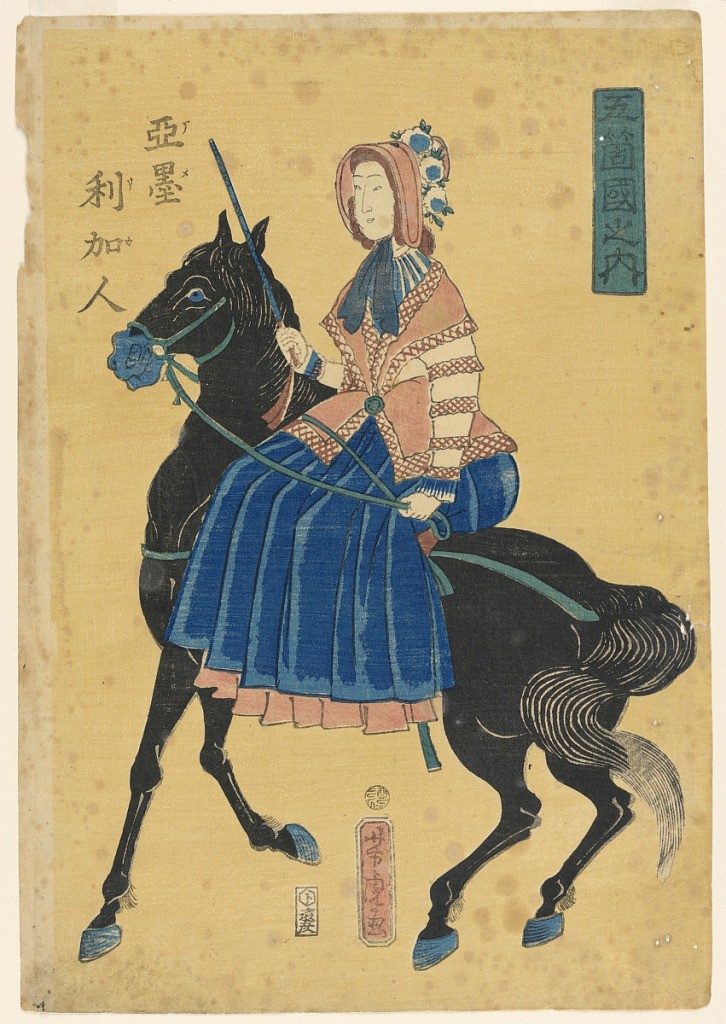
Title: A Member of Commodore Perry's Party, Western Woman on a Horse
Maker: Yoshitora Utagawa, Japanese, active 1850 - 1870
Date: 1861
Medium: Woodcut on mulberry paper
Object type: Print
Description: Woman in wester costume on a black horse. Inscription in Japanese, upper left. Censor seal: Aratame.